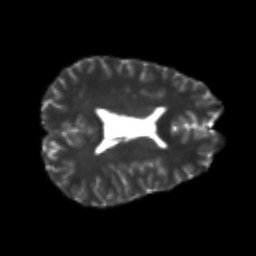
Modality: T2w
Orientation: axial
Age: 23
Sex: female
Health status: healthy
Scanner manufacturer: philips
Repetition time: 7.384 s
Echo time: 0.08599 s